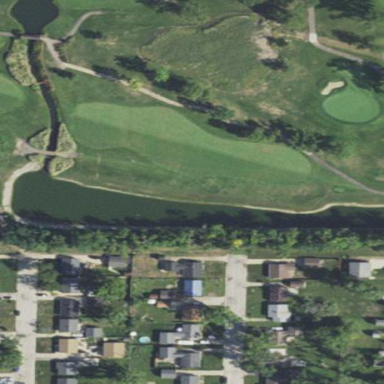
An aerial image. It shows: Picturesque scene of golf course with lateral water hazard.